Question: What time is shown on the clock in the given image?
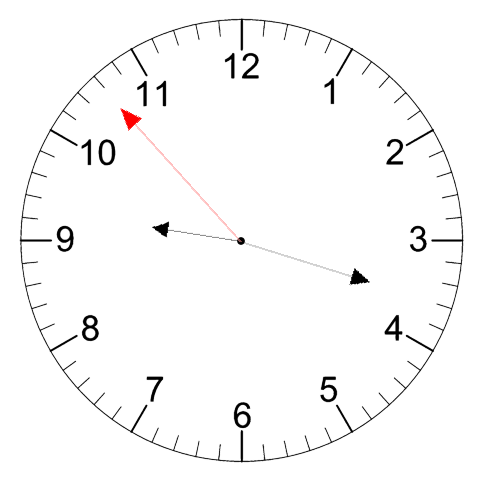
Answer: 09:17:53